Interaction volume radius: 10 \u00c5
Interaction volume height: 15 \u00c5
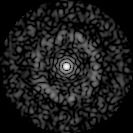
Disorder parameter: 0.8381